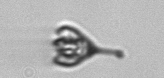
Label: Pyramimonas_longicauda